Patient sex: F
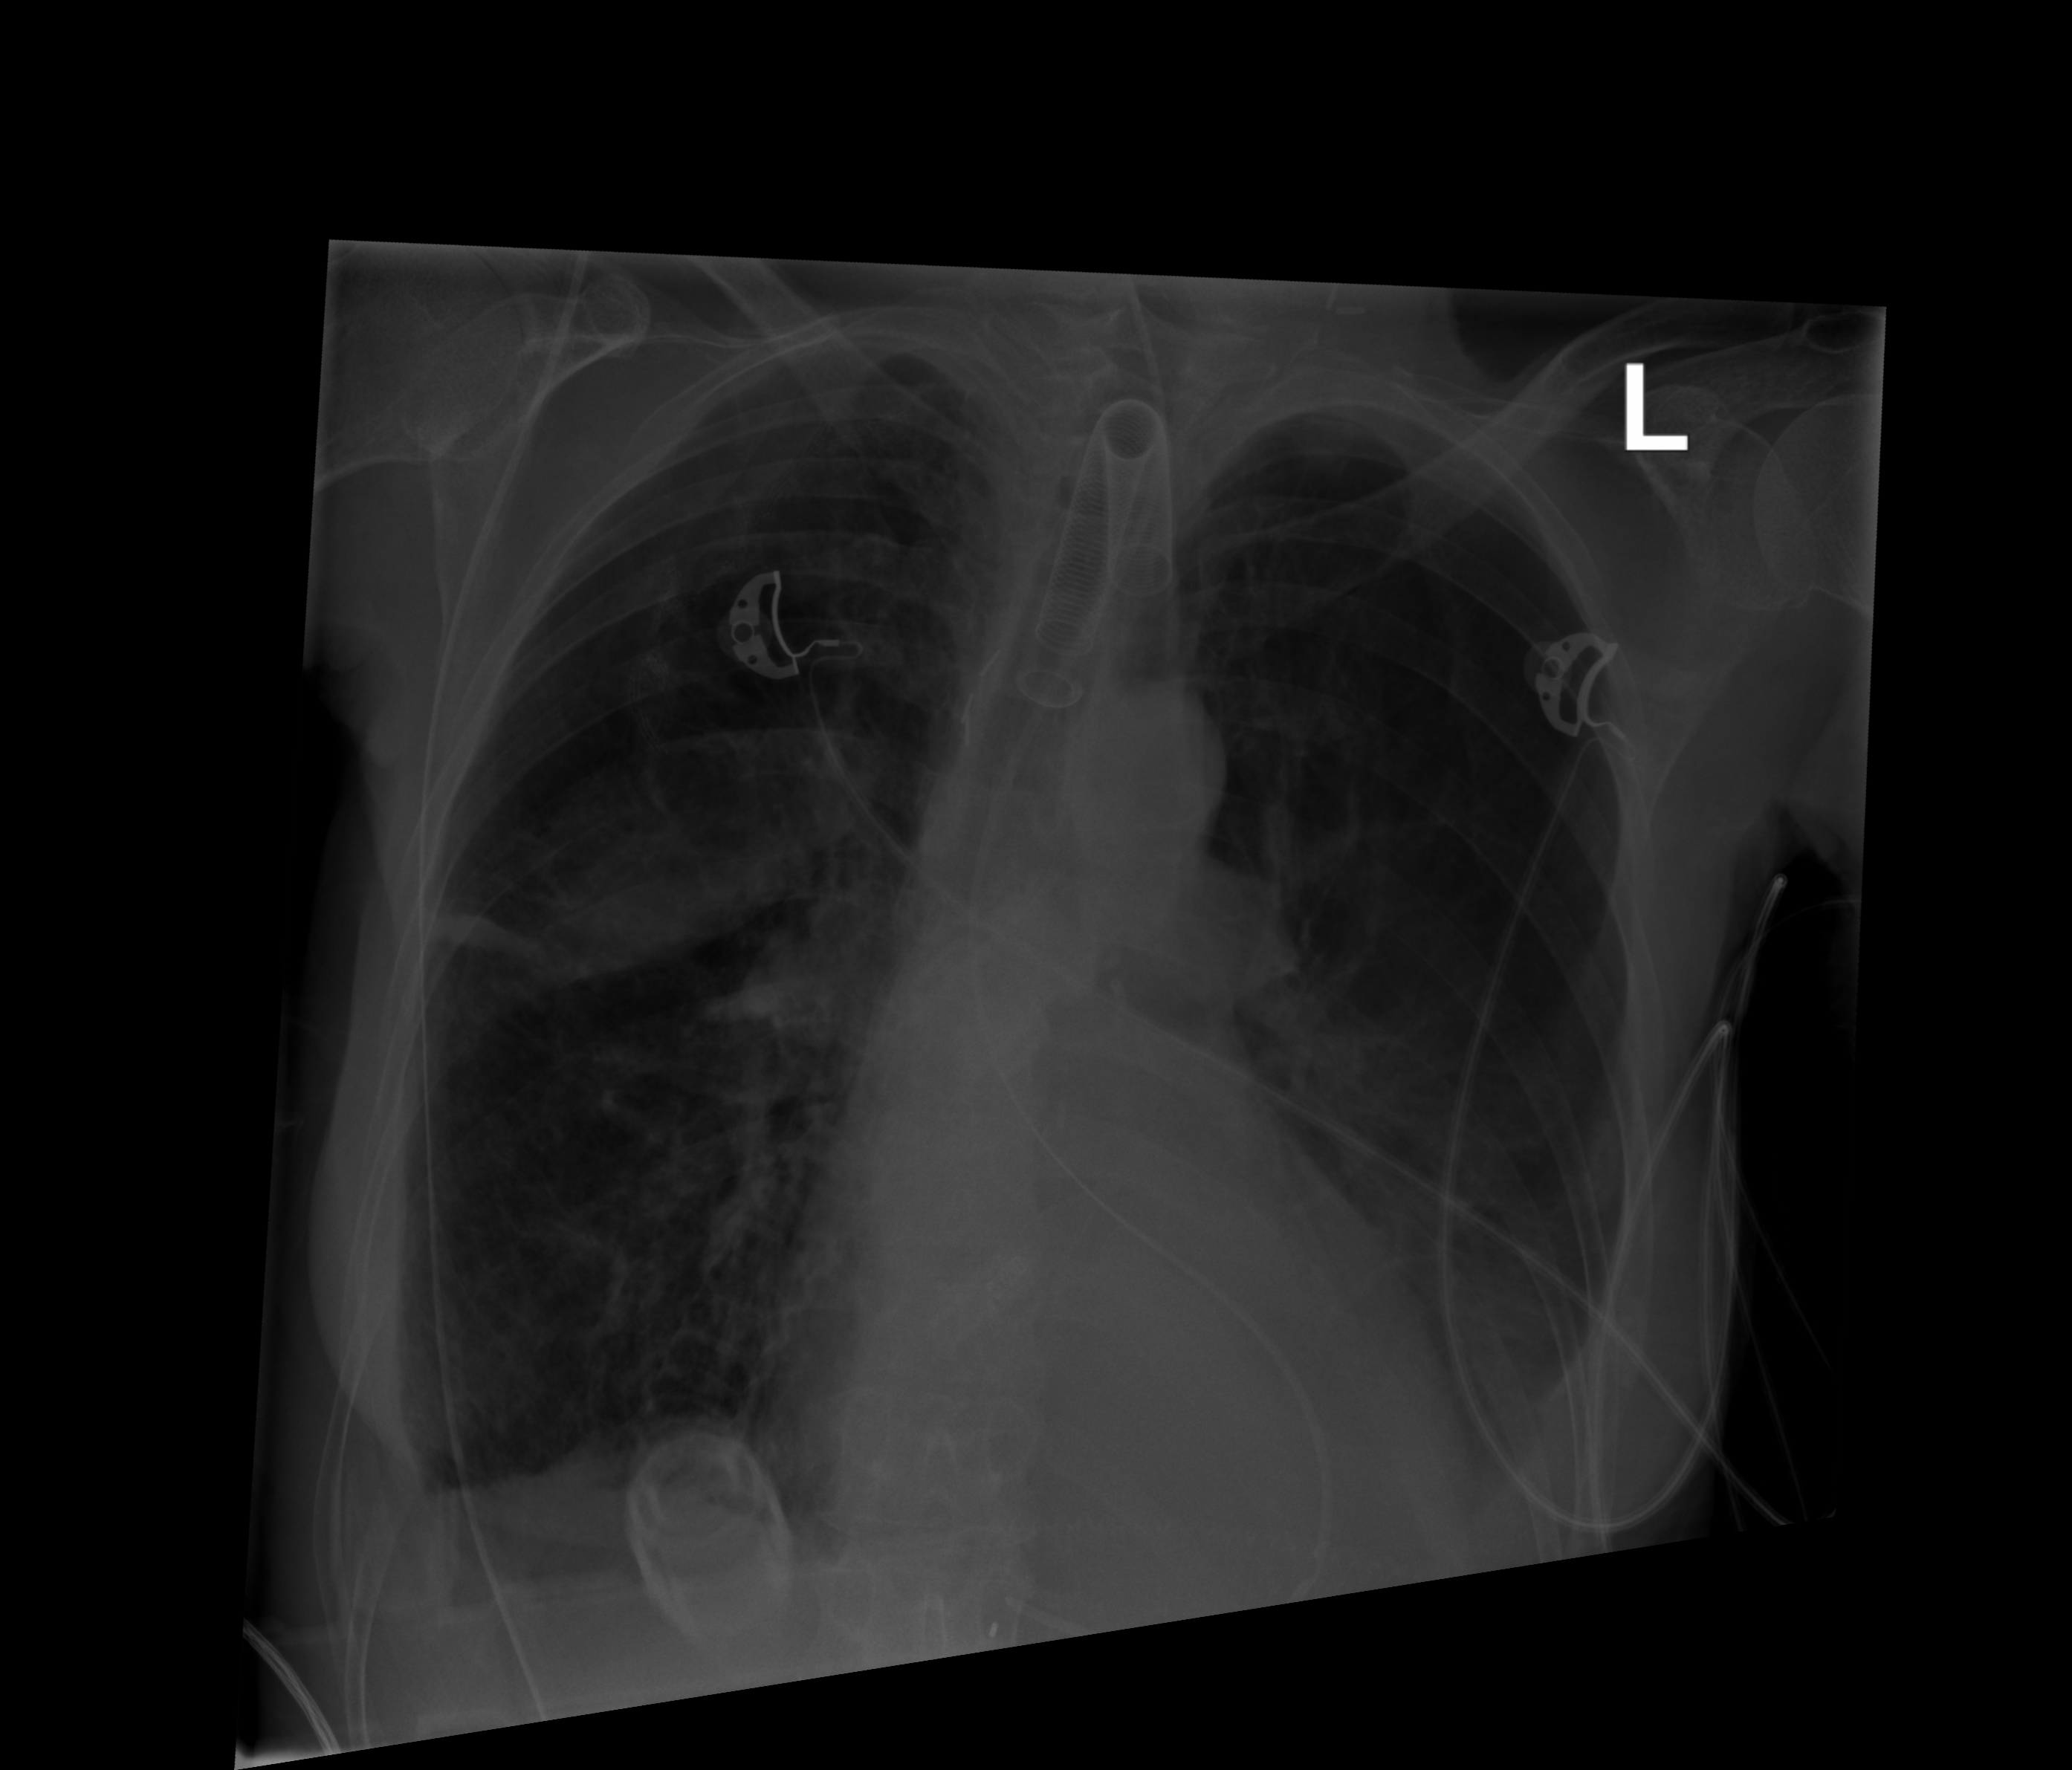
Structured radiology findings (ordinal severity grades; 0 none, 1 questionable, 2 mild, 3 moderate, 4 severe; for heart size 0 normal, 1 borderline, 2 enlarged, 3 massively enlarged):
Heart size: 0
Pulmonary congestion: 0
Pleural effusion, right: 2
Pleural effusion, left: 2
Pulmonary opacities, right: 0
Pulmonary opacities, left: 2
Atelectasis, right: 2
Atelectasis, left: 0